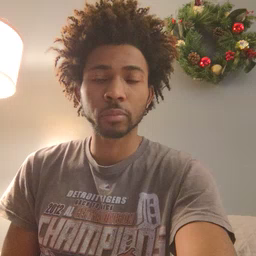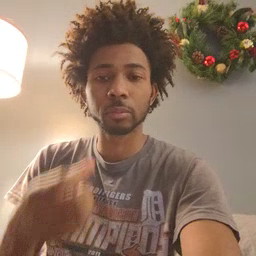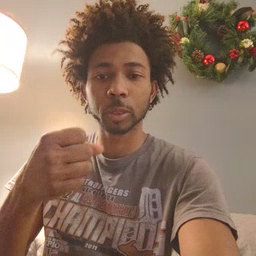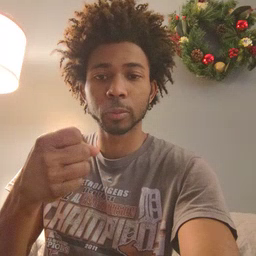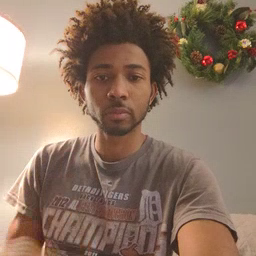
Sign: milk